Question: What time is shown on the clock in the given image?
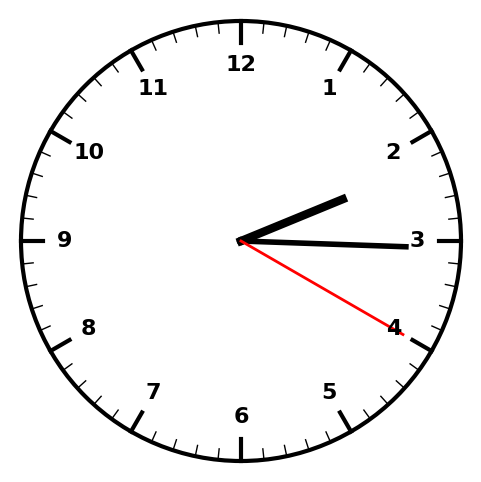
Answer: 02:15:20